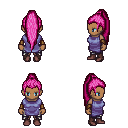
a pixel art fantasy rpg character, female body template, human, dark skin, chain tabard jacket, metal pants, pink extra-long topknot hairstyle, cloth bracers, maroon shoes, four views (front, back, left, right), 2x2 character sprite sheet, small pixel art, hard edges, no anti-aliasing